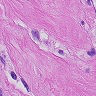
Metastatic tissue present: yes